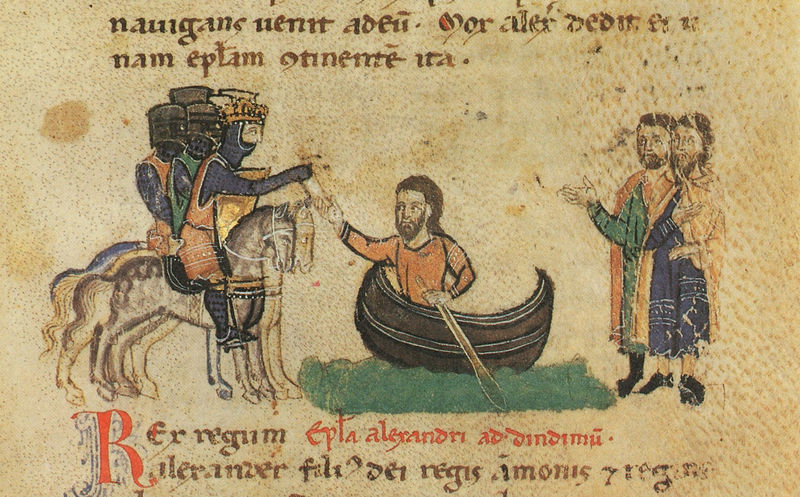
Titel: Alexanderroman
Institution: Leipzig, Stadtbibliothek
Schlagwörter: blau, hand, mann, wasser, gelb, grün, menschen, see, braun, geste, haar, männer, orange, schwarz, zeichnung, rot, tier, tiere, bart, gesicht, hände, gold, haare, krone, boot, paddel, pferd, pferde, reiter, ruder, sattel, schiff, schrift, papier, schuhe, könig, ruderboot, inschrift, kanu, helm, ritter, rüstung, helme, jesus, dokument, kriche, latein, wörter, scheif, majuskel, sätze, schanz, padel, innschrift, r, alexanderroman, rüßstung, basser